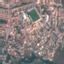
Label: Residential